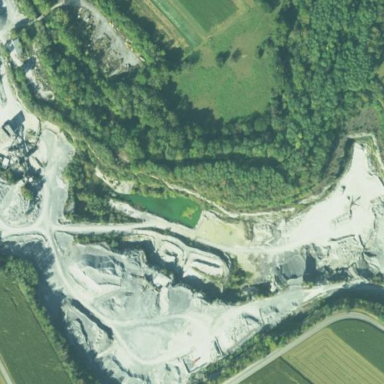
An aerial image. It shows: Quarry area.